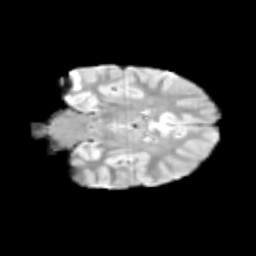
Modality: T2w
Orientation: coronal
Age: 9
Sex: male
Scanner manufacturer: siemens
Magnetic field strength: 3 T
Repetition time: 3.8 s
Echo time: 0.07 s